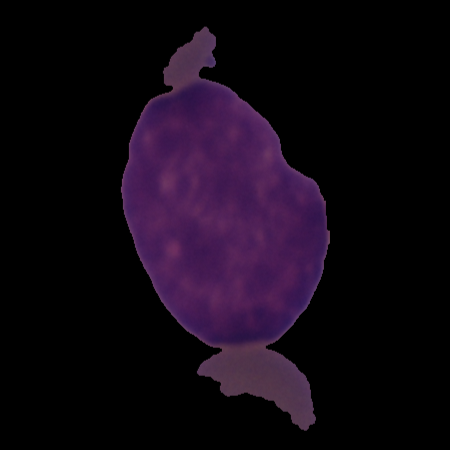
Label: cancer